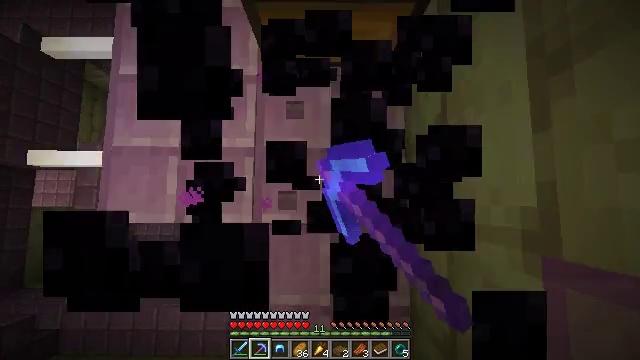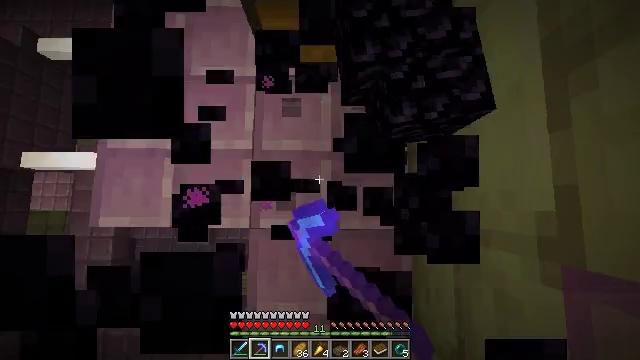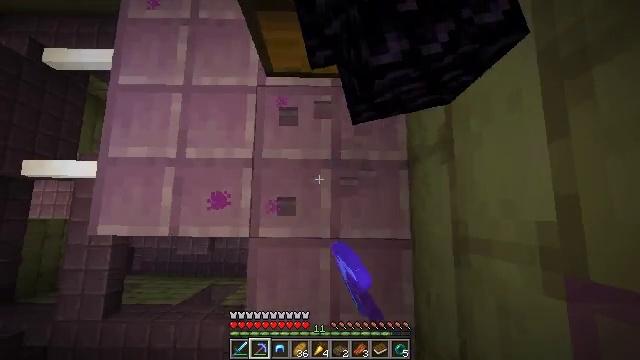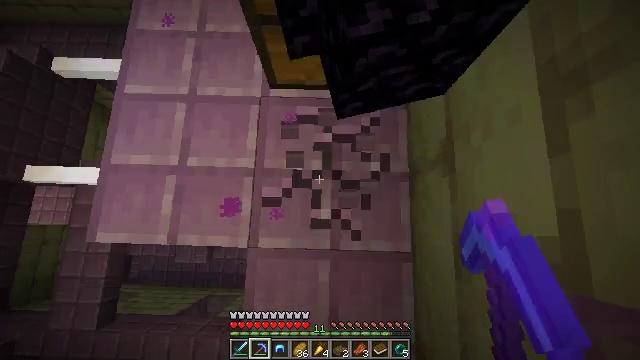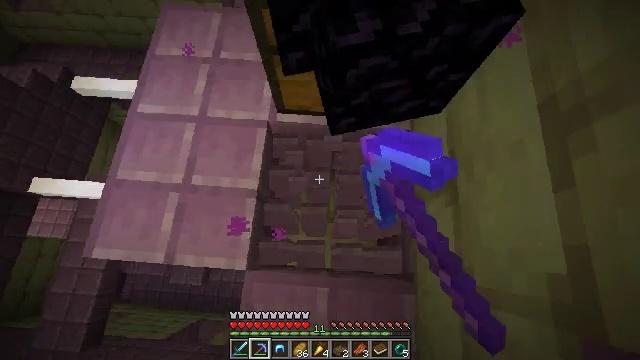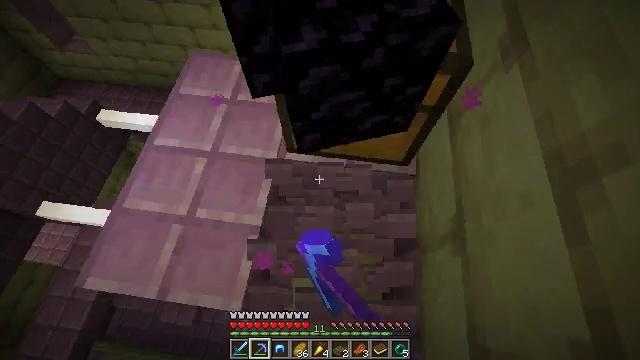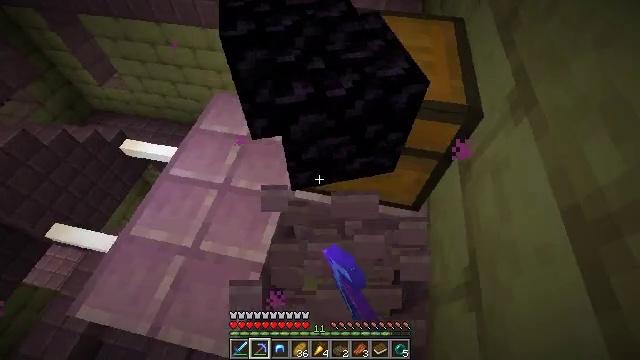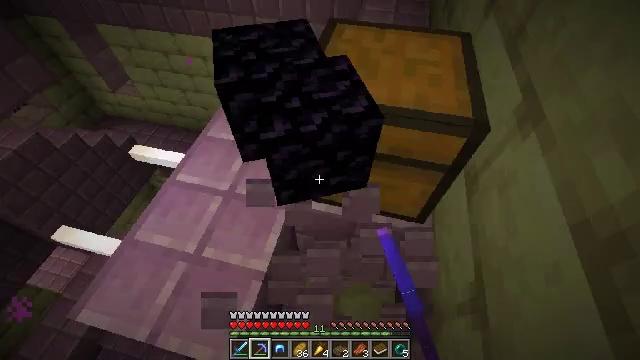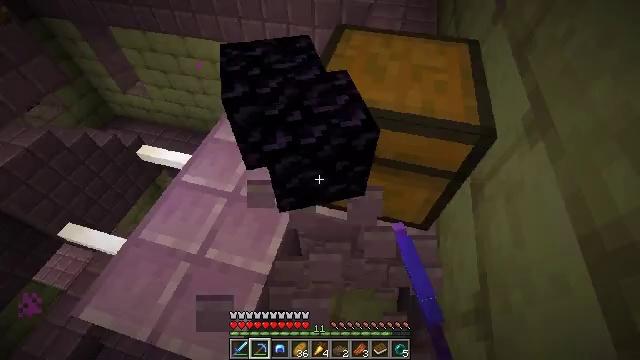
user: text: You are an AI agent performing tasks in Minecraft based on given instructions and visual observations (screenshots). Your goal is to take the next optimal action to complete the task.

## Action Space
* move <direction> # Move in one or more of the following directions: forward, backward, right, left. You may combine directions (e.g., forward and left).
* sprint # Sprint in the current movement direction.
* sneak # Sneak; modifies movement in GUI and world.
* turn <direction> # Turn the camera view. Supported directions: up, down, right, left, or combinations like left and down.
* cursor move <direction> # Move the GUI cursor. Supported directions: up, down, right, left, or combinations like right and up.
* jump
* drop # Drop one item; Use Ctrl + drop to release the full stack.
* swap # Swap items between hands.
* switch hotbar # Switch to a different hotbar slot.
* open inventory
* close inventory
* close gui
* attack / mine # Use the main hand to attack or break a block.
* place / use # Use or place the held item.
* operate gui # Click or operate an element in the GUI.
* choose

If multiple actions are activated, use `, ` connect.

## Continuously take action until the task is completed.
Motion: motion action
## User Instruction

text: Attack the purpur block to obtain it.
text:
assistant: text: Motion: attack / mine
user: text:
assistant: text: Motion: turn up, attack / mine
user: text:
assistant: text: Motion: turn left and up, attack / mine
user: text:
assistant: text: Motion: turn left and up, attack / mine
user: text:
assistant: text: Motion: turn left and up
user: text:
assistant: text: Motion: turn left and up
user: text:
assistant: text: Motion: turn left and up
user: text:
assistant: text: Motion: turn left
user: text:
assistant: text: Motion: no_op